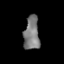
Tissue: lung
Cell type: Others
Senescence score: 0.1821
Nuclear area (px): 506
Mean DAPI intensity: 123.524